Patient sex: F
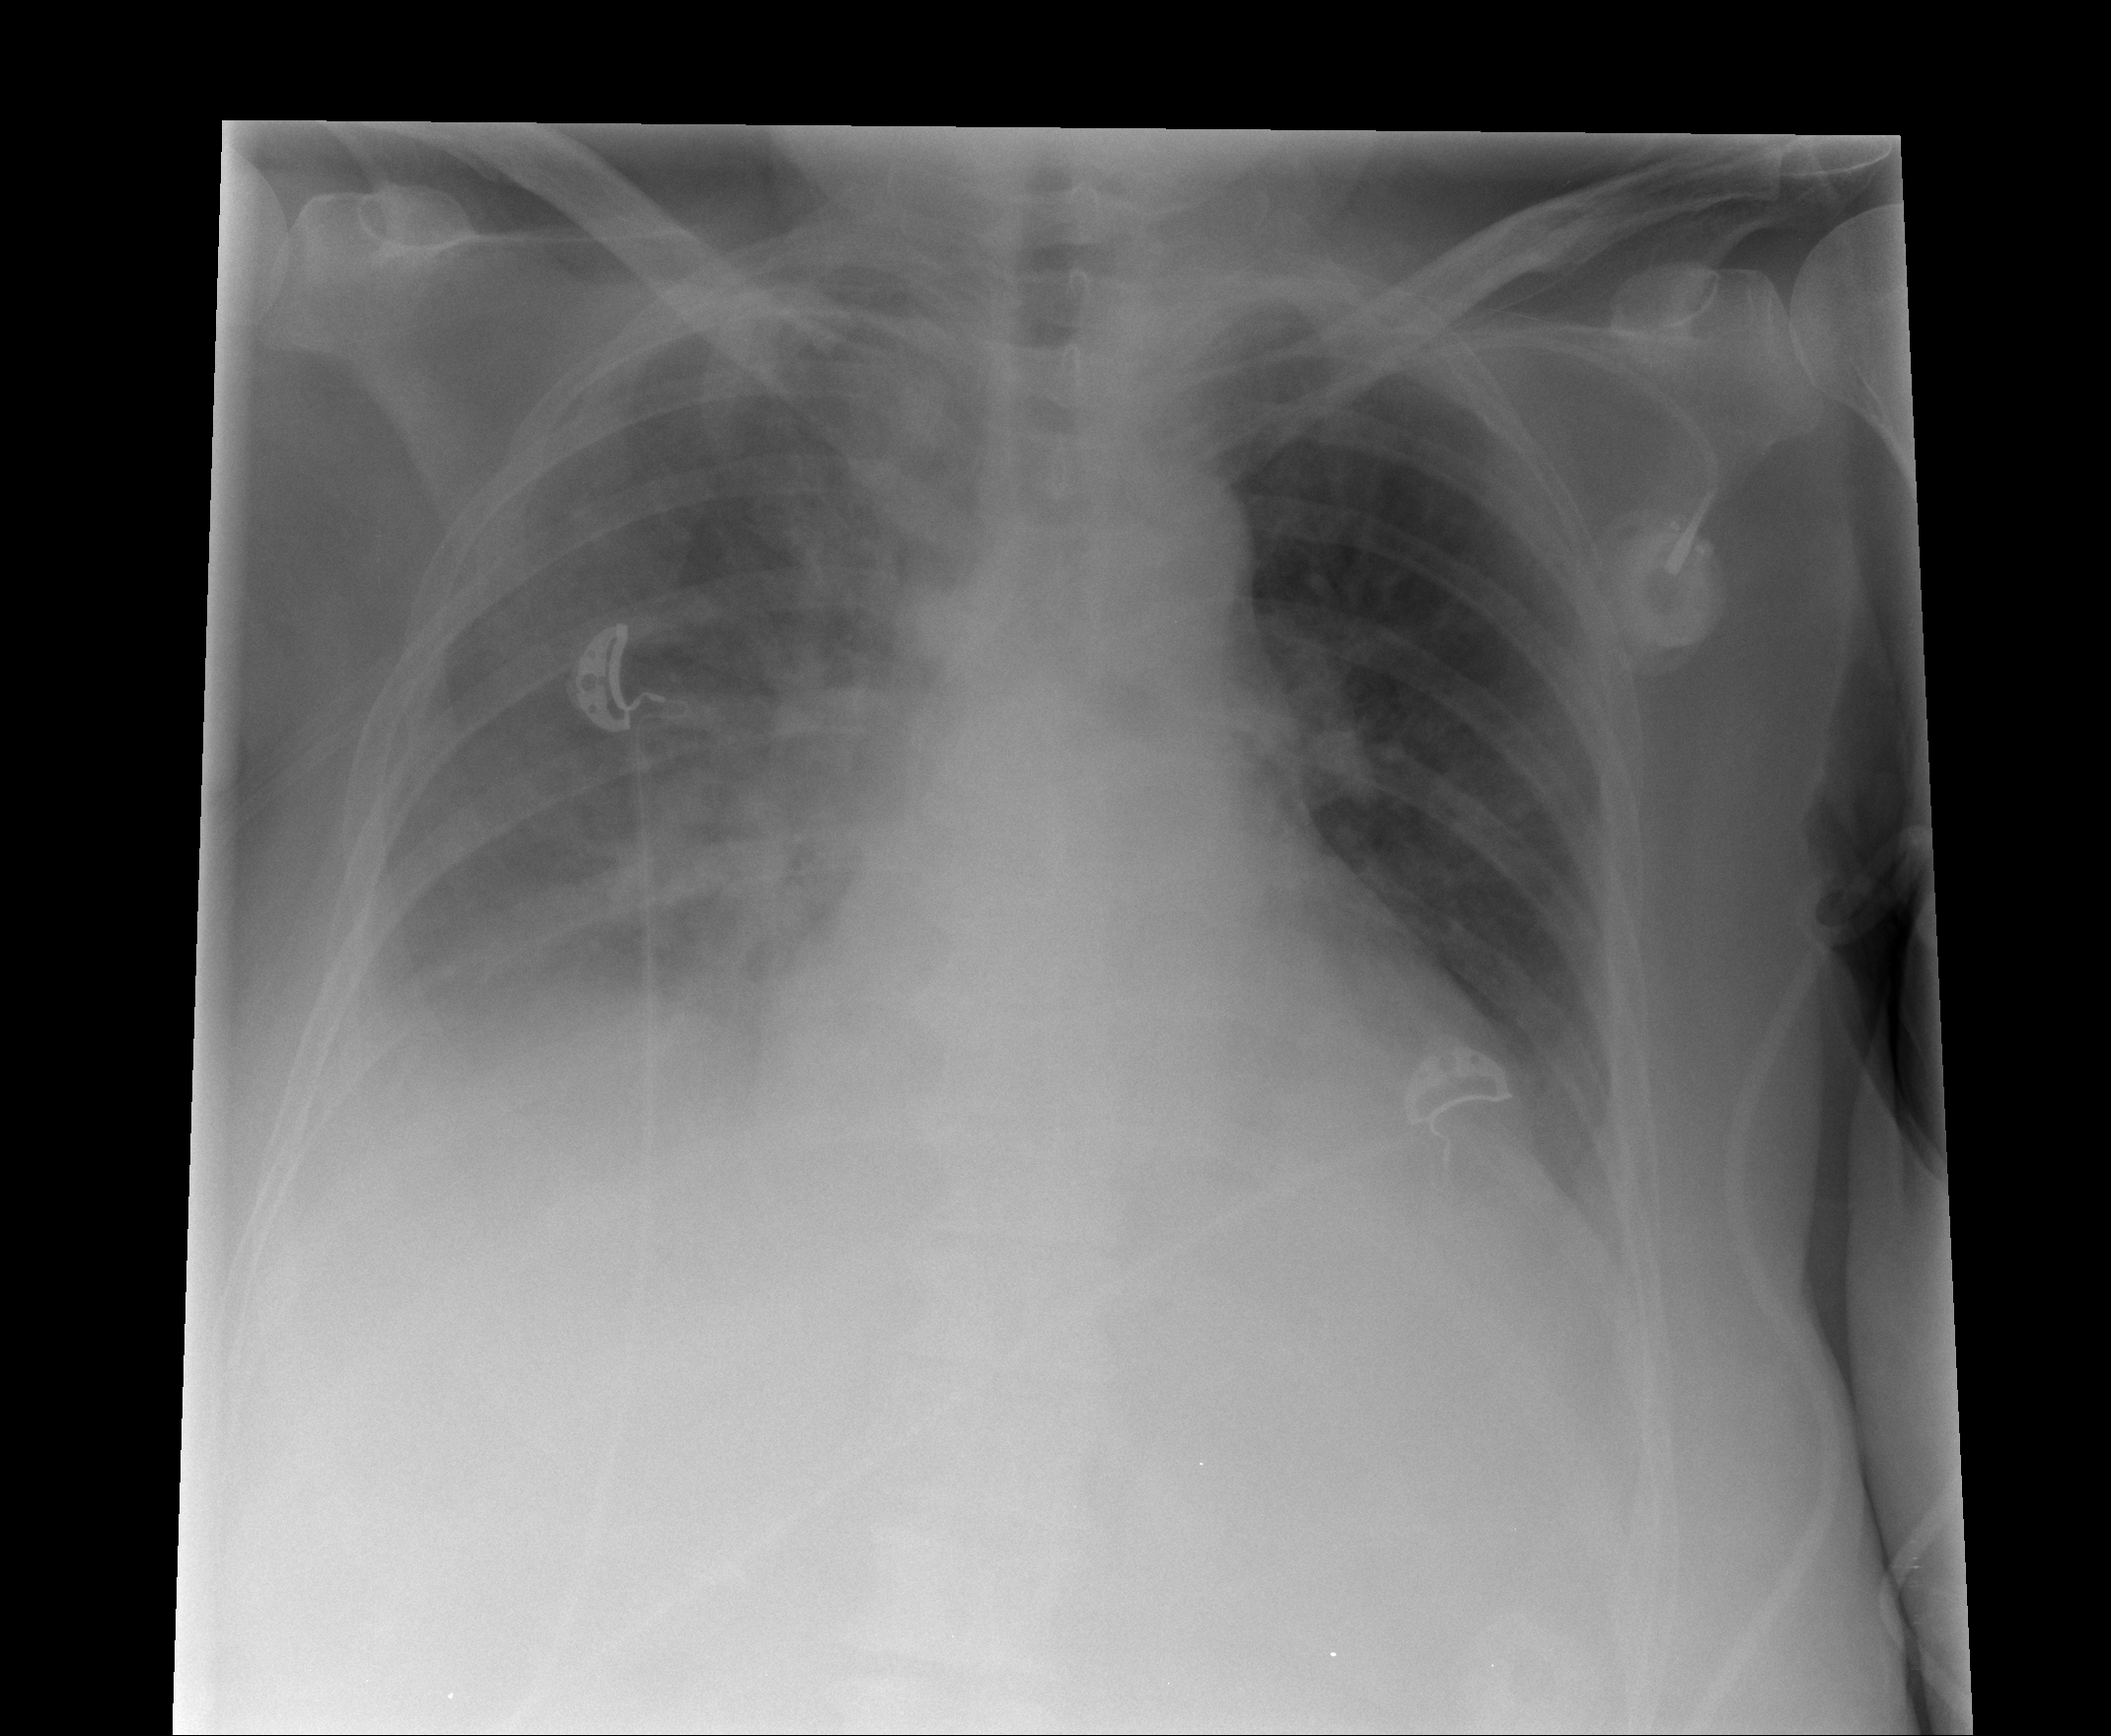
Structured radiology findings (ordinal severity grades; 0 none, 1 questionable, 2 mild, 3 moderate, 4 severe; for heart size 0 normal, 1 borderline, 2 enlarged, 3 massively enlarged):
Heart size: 2
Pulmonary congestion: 2
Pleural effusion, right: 2
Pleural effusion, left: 1
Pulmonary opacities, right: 2
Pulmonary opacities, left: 0
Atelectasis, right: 0
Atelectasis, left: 0